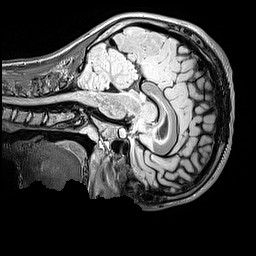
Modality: FLAIR
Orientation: sagittal
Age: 12
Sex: male
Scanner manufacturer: siemens
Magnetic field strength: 3 T
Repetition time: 5 s
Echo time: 0.388 s